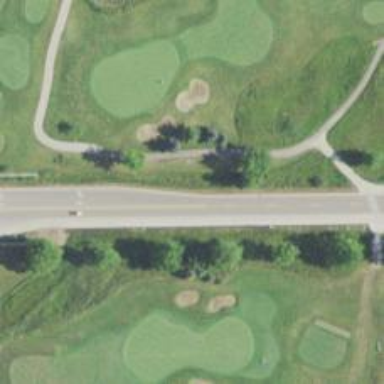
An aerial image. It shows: Path for both road and golf.